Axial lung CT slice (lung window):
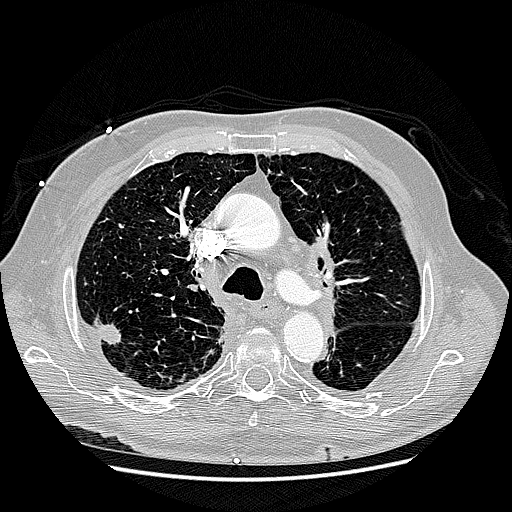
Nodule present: yes
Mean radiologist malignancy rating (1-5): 4.667